You are looking at the envelope spectrum of a bearing's vibration signal. The marked vertical lines are the theoretical fault frequencies for the outer race, inner race, rolling elements, and cage. Determine the bearing's health state. Answer with exactly one of: normal, inner_race, outer_race, ball.
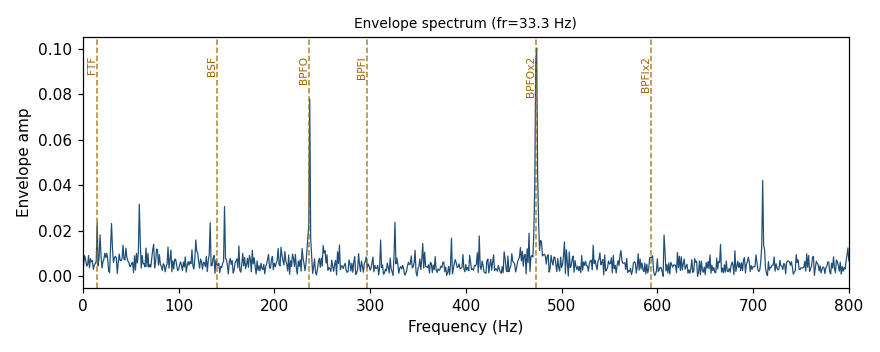
Answer: outer_race